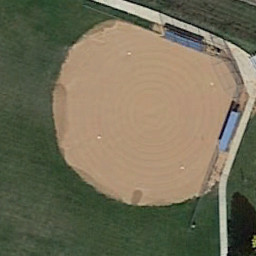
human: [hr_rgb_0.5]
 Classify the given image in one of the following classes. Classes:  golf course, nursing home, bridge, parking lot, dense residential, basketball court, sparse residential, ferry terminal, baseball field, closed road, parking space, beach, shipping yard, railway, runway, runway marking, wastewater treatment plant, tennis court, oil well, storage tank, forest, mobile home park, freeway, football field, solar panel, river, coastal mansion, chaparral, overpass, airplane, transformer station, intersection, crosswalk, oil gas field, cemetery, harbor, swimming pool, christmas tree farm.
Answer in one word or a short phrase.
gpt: baseball field